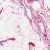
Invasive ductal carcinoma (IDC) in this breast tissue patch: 0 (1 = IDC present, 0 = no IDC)